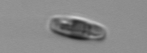
Label: pennate